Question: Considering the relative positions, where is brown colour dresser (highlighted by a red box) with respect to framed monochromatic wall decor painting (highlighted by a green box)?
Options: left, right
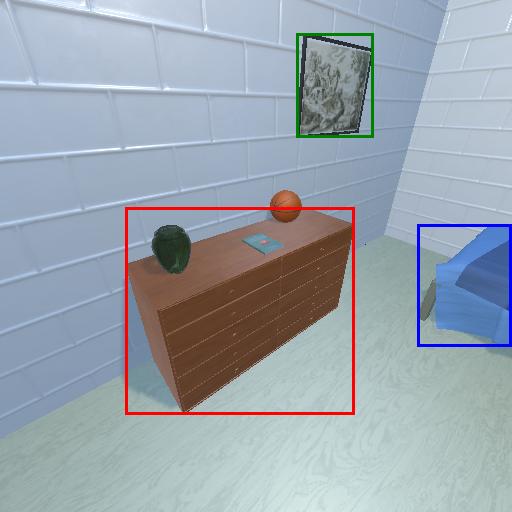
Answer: left